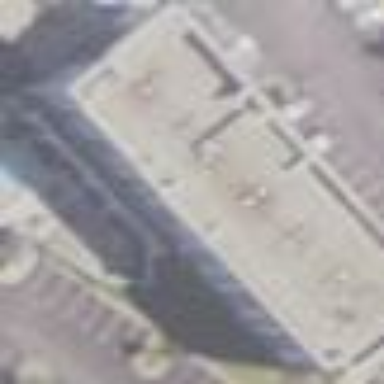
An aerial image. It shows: Hotel building.